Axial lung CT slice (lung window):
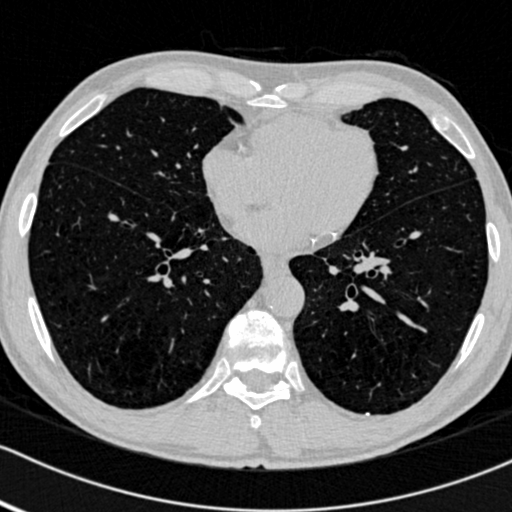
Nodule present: no